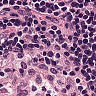
Metastatic tissue present: no